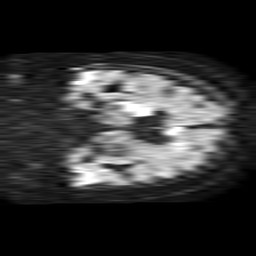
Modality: TRACE
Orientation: coronal
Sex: female
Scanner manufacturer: philips
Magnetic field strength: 1.5 T
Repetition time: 4.6 s
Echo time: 0.08517 s